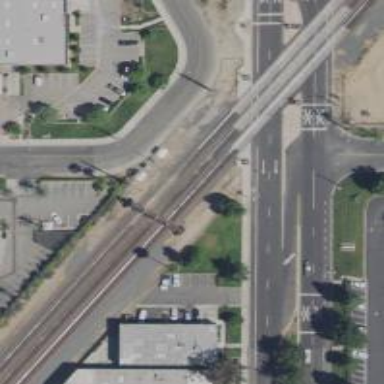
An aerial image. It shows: Railway signal.